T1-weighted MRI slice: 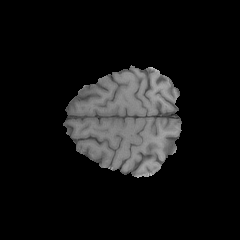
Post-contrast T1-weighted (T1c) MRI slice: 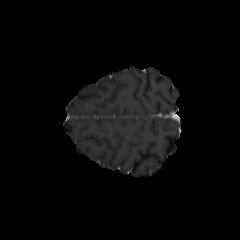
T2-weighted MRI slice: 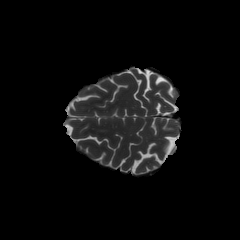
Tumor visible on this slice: no